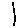
Label: line